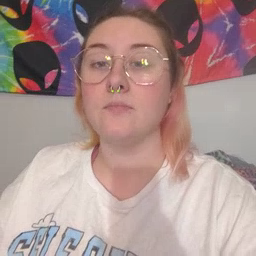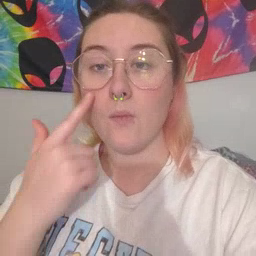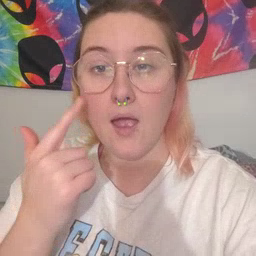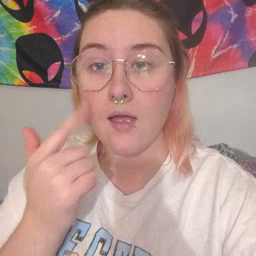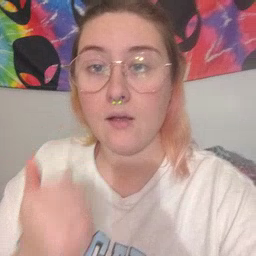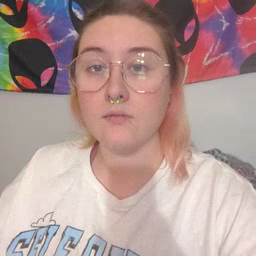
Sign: cry